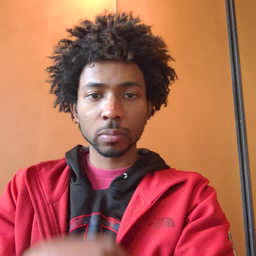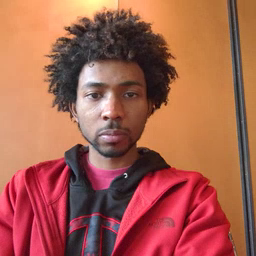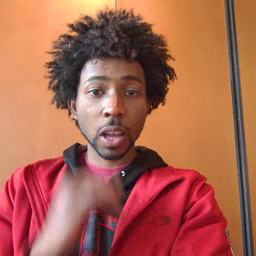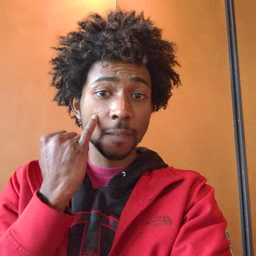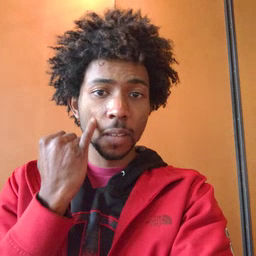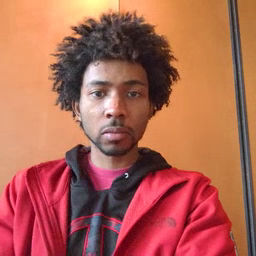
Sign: if